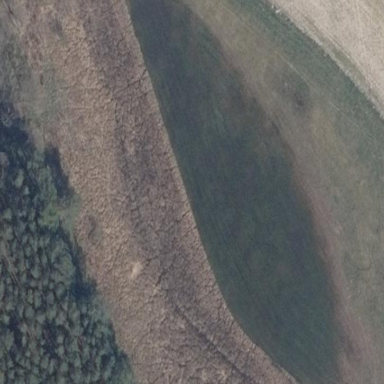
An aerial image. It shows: Wetland area characterized by wet meadow.